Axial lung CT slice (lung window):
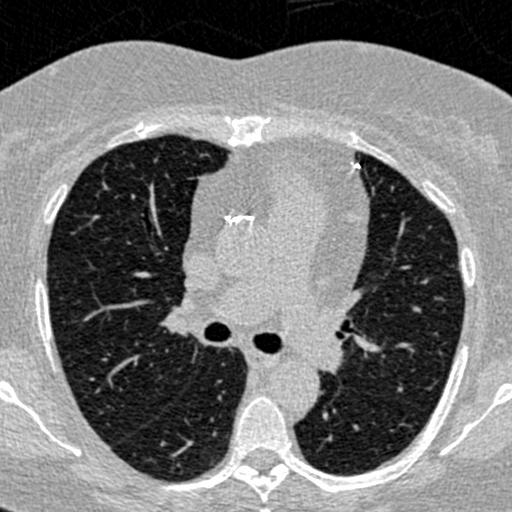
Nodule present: no